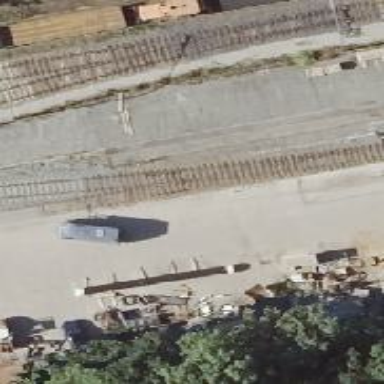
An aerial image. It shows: Railway switch with the turnout on the left side.